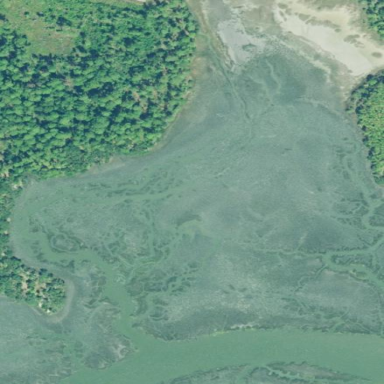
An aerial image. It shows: Tidal wetland characterized by saltmarsh vegetation.